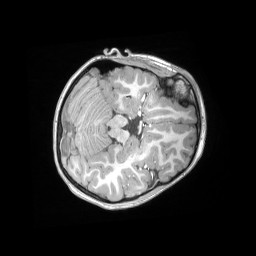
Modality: T1w
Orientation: axial
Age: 10
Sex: male
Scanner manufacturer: siemens
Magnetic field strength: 3 T
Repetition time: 2.53 s
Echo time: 0.00164 s